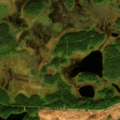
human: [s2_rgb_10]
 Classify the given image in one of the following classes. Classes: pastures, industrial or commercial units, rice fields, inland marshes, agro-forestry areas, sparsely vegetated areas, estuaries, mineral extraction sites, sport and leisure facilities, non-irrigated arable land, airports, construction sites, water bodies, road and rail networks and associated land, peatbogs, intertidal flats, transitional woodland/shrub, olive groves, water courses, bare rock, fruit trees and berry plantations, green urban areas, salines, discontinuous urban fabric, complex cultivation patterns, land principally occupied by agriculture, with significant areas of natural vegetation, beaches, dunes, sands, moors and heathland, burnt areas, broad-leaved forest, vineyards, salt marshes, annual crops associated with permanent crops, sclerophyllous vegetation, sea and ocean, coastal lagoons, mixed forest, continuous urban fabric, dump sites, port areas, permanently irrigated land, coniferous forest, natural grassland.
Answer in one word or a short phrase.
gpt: coniferous forest, peatbogs, water bodies